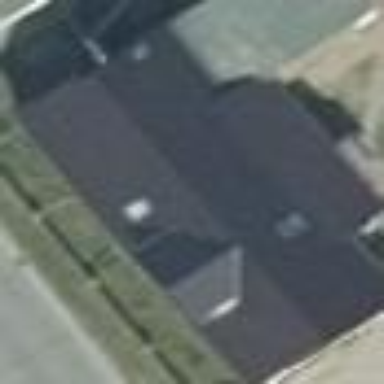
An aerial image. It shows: Simple house.